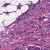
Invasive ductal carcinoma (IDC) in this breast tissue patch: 0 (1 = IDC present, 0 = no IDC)